Field crop: maize
Growth stage: 2
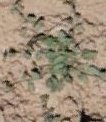
Species: convolvulus